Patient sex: F
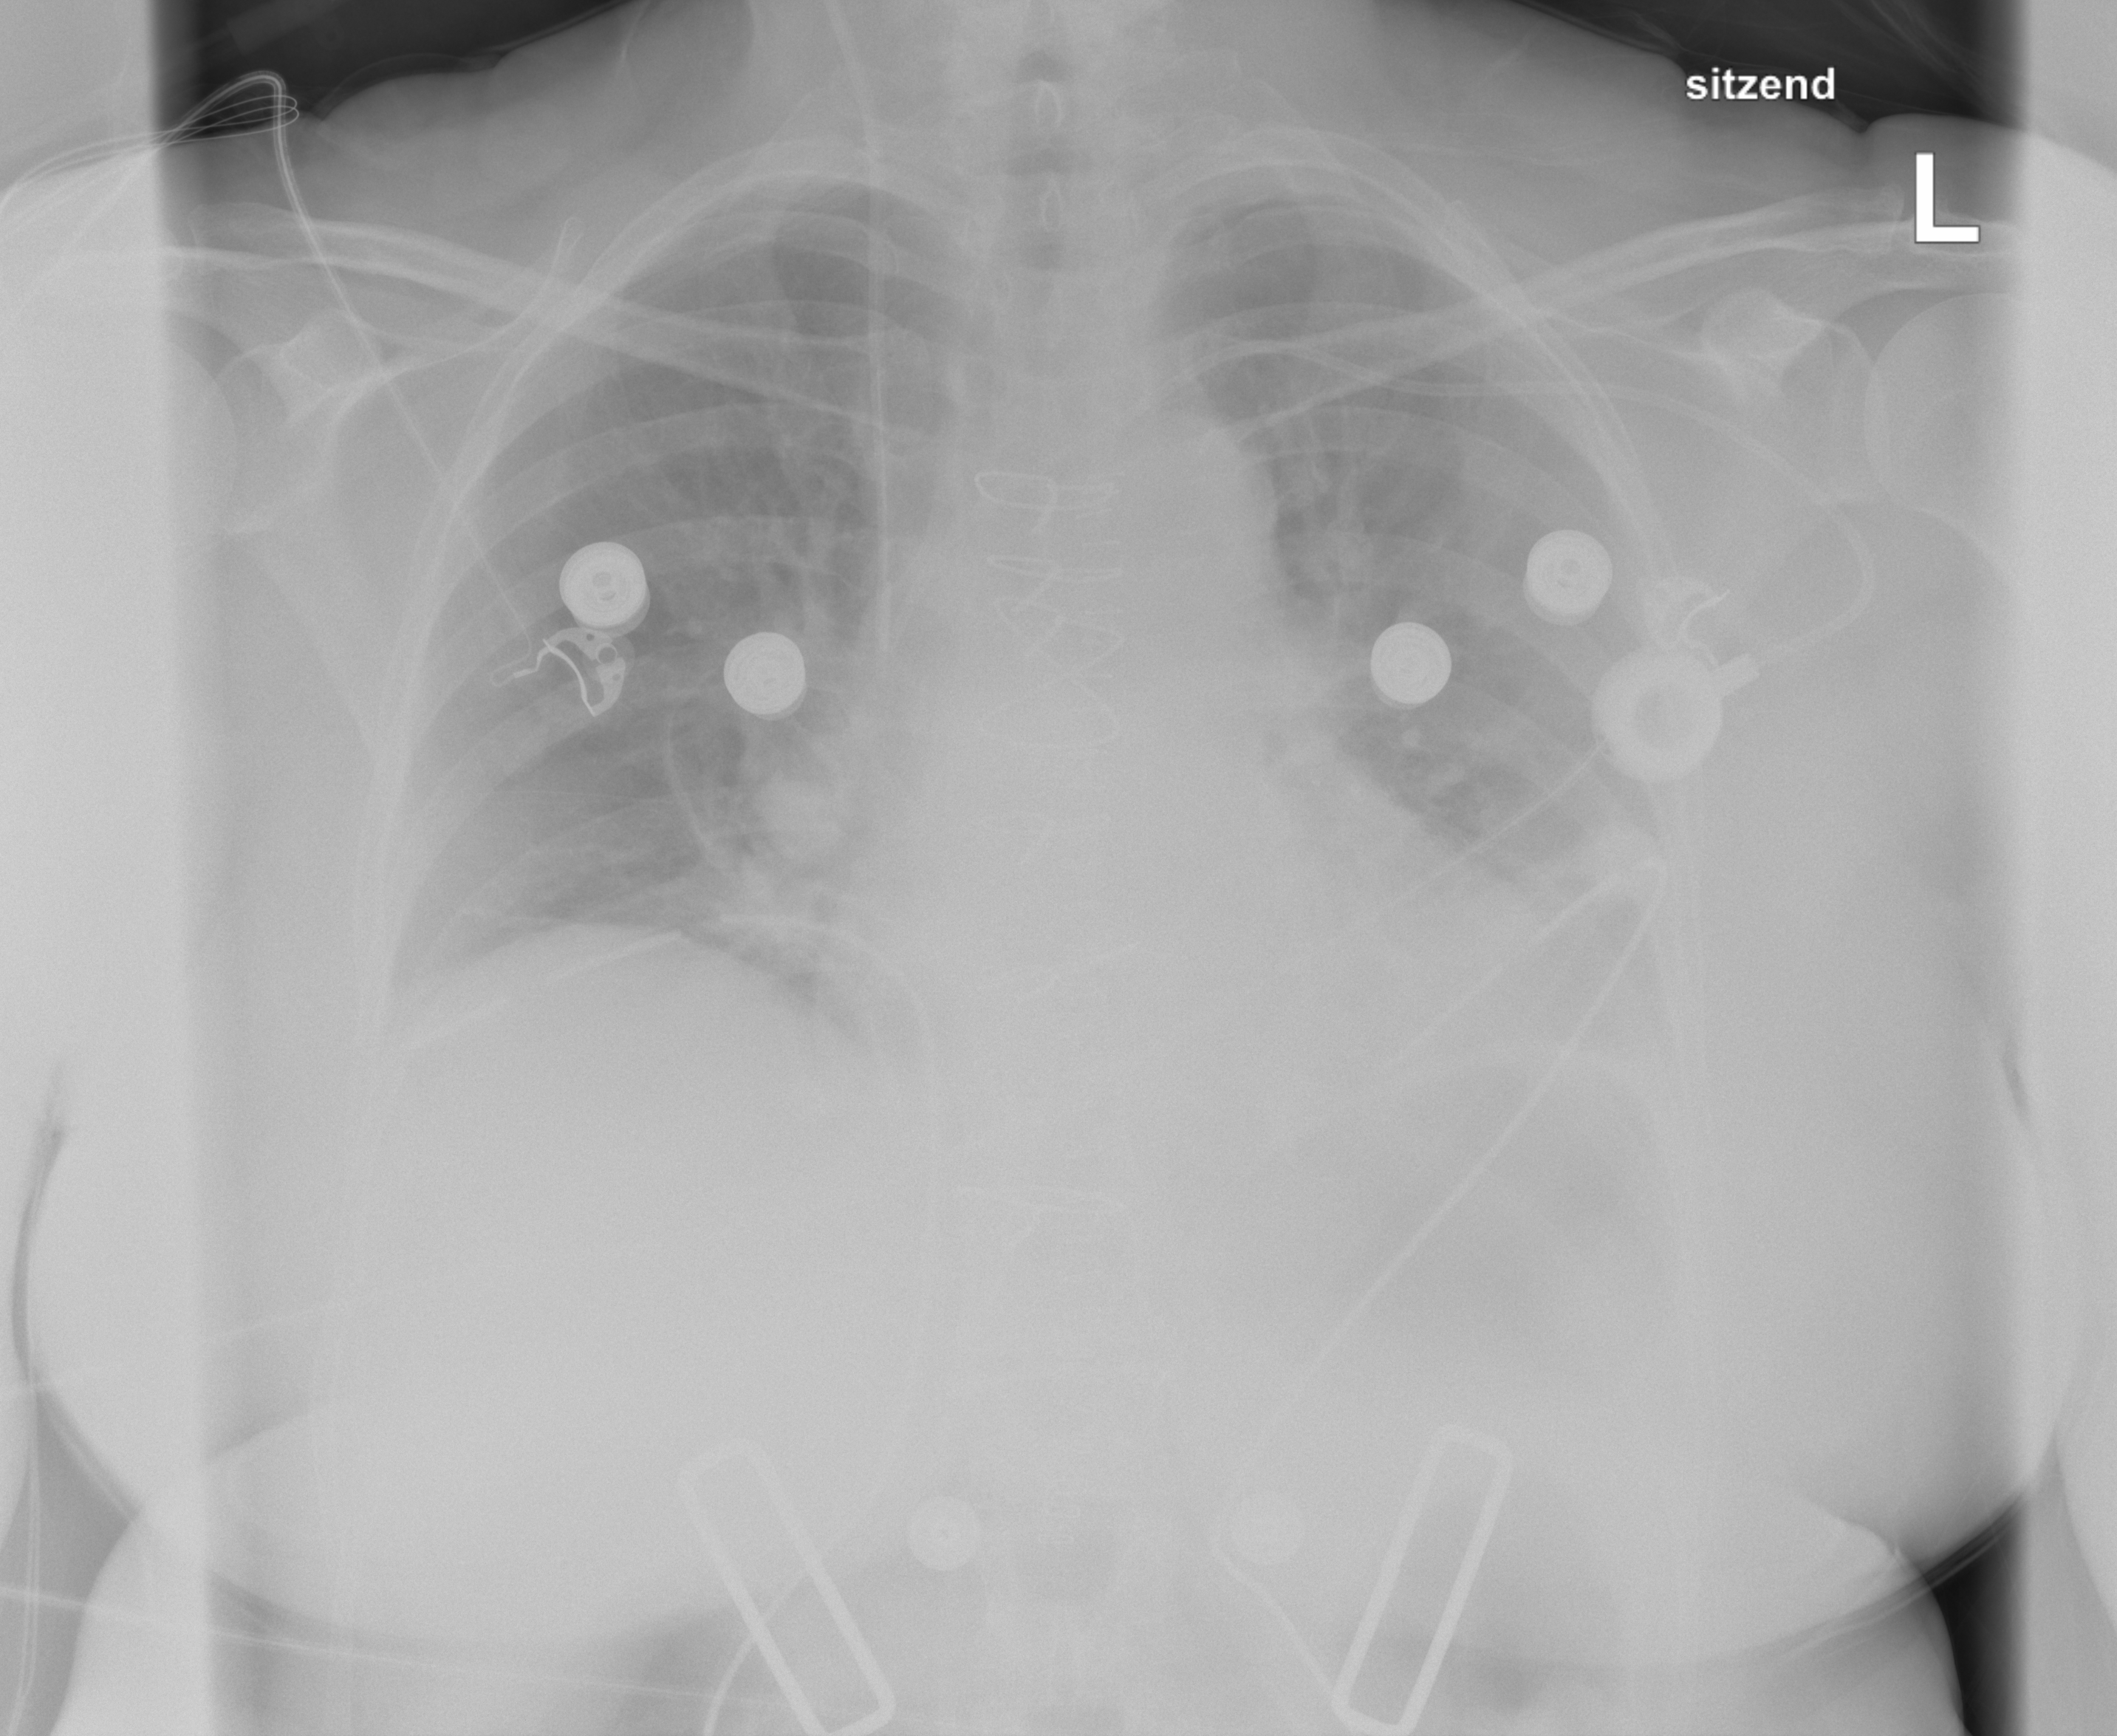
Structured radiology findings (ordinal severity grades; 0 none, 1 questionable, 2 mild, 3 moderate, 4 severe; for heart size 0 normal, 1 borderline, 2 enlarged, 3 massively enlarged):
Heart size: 0
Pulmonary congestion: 0
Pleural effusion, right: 0
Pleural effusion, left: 2
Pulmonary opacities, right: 0
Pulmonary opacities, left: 0
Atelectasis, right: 2
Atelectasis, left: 2